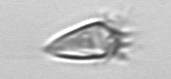
Label: Paratontonia_gracillima